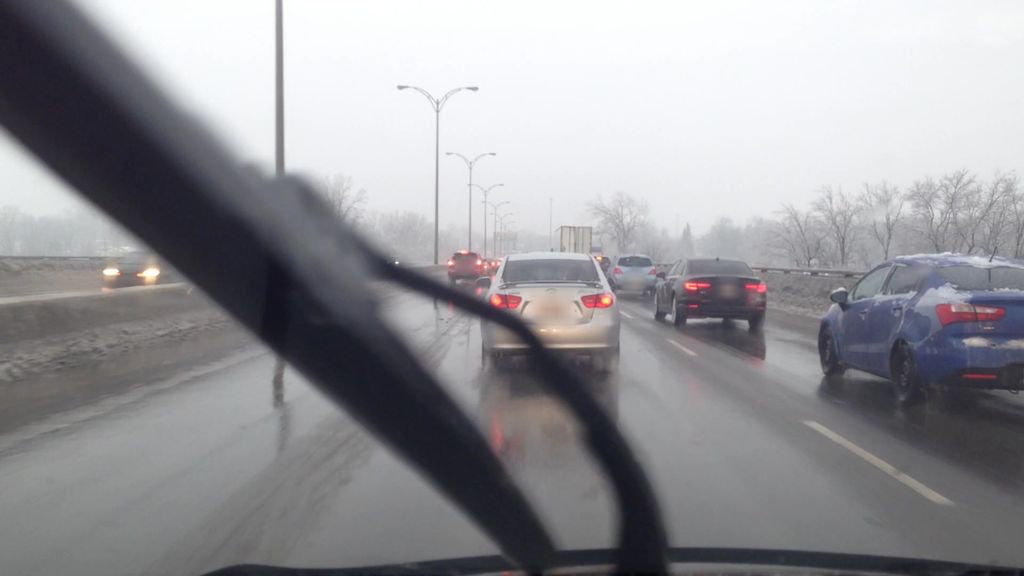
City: montreal